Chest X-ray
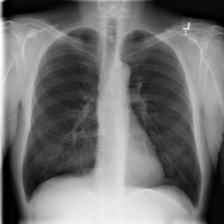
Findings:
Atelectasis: negative
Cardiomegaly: negative
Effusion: negative
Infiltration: positive
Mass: negative
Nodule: negative
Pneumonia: negative
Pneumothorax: negative
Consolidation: negative
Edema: negative
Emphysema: negative
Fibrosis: negative
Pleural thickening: negative
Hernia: negative